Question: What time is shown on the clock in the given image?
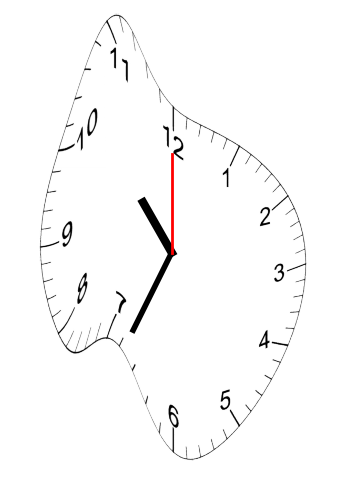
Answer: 10:34:00